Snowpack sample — Buffalo Mountain, Silverthorne, Colorado, USA (1/25/25, 10:11 AM MST)
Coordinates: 39.6222, -106.1139
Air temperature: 22 °F
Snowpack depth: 110 cm
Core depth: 10 cm
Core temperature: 46.4 °F
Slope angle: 12°, slope face: 102°
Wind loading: high
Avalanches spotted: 0
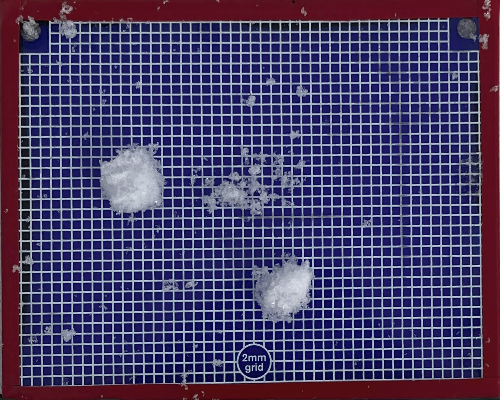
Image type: profile
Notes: No avalanches nearby, collected on the outskirts of a fire break 15 meters from the treeline, on way to Buffalo and Red Mountain